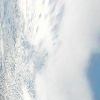
Label: cloud